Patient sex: F
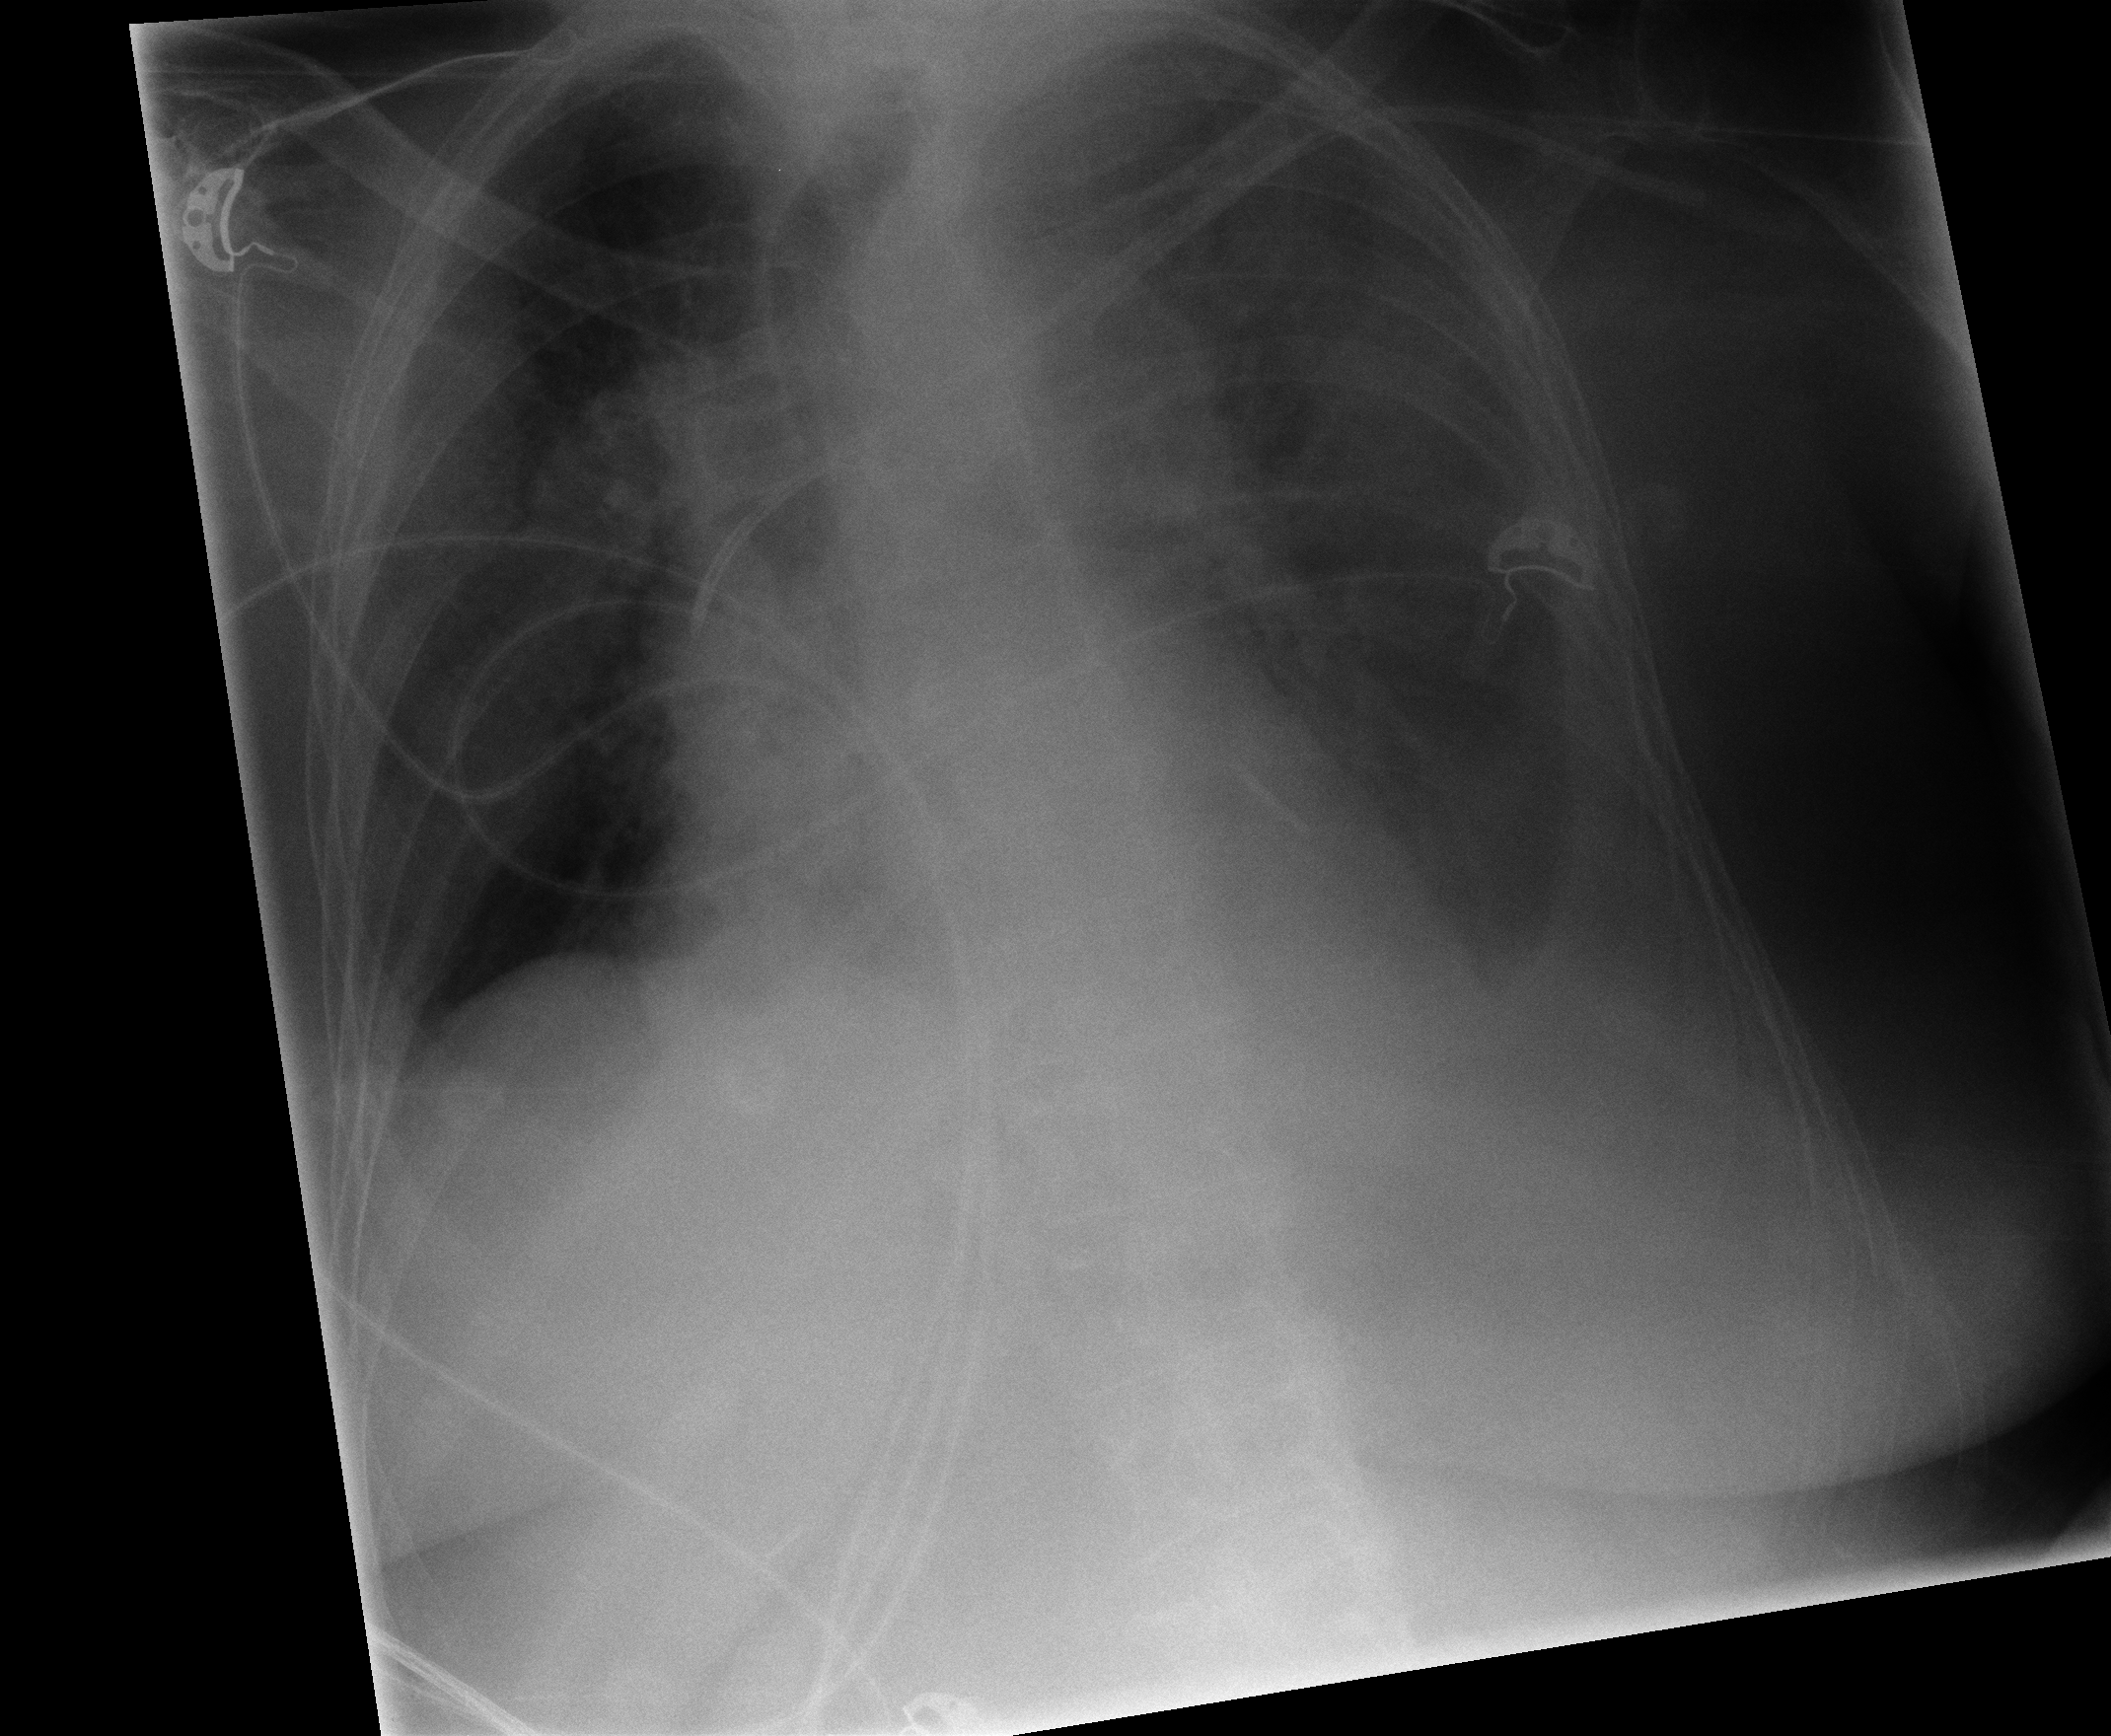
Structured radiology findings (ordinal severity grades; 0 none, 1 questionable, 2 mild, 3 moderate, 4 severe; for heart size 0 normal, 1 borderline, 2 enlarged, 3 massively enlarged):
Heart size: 1
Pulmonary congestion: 2
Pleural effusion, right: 2
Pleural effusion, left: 3
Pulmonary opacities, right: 0
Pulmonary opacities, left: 0
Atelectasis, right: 2
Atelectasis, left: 3